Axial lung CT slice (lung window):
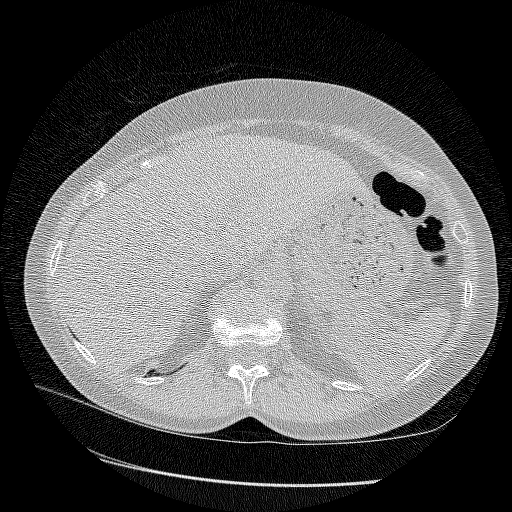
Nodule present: no